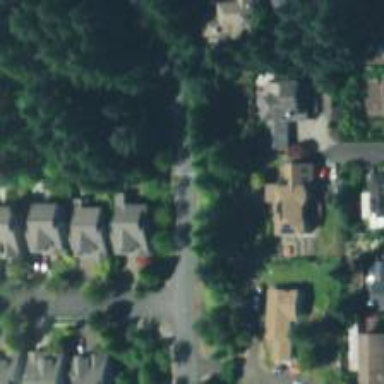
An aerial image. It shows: Residential road with sidewalk on the left side.